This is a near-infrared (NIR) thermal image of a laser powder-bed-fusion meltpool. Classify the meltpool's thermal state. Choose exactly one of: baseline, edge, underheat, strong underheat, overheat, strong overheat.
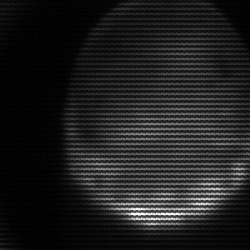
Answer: edge